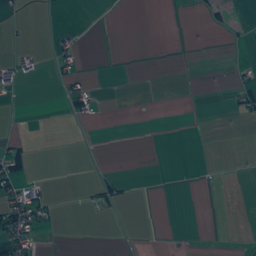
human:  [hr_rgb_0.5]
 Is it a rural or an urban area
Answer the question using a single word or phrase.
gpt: rural

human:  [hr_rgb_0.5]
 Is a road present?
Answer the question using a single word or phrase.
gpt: yes

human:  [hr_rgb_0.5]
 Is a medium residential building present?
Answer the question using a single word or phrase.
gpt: yes

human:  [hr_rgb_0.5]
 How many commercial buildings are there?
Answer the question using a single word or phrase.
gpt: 2

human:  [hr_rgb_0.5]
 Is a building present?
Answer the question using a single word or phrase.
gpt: yes

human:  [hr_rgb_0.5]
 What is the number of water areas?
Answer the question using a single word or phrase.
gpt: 8

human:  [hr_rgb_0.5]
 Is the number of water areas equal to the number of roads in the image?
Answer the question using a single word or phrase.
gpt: no

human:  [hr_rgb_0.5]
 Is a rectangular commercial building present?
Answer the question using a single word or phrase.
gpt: yes

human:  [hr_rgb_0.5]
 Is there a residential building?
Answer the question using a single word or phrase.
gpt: yes

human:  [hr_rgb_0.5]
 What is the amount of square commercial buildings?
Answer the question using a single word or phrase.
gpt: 0

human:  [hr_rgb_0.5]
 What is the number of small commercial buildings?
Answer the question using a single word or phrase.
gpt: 2

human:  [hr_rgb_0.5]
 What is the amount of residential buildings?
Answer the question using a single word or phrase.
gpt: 202

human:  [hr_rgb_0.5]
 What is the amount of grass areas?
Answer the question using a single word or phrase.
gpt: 62

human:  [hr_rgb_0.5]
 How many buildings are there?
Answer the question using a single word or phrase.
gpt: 204

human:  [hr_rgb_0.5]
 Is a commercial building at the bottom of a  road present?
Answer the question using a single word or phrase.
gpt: yes

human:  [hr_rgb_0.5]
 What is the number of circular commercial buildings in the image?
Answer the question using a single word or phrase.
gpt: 0

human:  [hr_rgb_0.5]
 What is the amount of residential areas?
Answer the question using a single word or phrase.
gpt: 2

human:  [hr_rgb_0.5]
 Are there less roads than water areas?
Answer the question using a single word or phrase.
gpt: no

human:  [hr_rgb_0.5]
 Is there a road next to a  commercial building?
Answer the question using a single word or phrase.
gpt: yes

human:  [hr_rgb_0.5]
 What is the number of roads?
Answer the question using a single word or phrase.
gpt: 33

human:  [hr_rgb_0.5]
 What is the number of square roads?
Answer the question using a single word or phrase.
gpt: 0

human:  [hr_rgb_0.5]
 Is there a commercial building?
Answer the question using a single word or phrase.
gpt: yes

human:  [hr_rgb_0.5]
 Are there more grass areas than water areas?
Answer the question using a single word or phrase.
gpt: yes

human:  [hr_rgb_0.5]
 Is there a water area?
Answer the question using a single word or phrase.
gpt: yes

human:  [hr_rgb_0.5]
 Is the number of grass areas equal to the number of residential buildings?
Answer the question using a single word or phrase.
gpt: no

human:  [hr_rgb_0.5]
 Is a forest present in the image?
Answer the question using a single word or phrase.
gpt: yes

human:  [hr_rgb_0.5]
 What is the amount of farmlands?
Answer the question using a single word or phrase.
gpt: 20

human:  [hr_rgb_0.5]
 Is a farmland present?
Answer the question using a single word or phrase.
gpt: yes

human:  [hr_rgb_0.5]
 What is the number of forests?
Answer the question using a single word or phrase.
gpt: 30

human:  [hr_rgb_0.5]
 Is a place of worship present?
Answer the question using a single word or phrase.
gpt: yes

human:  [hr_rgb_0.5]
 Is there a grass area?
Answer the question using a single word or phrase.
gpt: yes

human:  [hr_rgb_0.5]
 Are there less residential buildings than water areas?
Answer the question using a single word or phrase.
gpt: no

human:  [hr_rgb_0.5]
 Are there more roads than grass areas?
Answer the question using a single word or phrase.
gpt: no

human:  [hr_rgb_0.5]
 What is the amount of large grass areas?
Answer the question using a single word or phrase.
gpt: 46

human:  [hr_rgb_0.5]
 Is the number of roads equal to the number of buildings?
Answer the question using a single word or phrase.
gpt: no

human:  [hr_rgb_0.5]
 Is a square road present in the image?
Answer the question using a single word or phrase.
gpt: no

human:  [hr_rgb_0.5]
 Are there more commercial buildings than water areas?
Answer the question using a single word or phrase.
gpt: no

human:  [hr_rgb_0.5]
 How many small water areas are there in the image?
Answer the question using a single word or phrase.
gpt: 3

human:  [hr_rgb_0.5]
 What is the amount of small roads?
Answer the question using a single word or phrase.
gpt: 33

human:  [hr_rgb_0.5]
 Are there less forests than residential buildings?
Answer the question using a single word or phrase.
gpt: yes

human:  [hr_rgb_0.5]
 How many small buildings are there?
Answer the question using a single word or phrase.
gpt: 182

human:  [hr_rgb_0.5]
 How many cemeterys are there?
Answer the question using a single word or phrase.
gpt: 3

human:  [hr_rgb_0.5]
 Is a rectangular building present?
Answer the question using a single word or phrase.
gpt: yes

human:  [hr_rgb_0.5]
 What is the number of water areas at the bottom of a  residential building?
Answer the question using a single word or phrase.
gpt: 6

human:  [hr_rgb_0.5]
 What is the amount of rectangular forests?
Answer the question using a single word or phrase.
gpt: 6

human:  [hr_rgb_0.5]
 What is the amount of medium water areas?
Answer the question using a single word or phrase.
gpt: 0

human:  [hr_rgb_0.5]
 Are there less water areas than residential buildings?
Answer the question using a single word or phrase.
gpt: yes

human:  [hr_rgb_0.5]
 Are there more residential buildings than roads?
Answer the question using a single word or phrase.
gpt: yes

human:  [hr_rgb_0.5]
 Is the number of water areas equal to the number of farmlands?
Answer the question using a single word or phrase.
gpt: no

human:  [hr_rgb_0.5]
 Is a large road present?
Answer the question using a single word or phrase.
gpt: no

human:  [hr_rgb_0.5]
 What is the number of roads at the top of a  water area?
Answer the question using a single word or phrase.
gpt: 21

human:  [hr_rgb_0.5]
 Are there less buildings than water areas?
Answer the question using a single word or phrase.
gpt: no

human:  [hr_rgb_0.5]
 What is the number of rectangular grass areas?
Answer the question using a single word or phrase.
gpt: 2

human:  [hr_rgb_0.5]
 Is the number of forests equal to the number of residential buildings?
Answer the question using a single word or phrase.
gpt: no

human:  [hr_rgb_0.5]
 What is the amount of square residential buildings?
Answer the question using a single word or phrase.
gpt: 4

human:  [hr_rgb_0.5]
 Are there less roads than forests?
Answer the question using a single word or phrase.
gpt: no

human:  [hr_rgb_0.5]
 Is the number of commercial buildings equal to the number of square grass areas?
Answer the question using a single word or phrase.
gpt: no

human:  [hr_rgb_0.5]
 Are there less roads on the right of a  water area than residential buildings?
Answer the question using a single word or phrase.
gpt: yes

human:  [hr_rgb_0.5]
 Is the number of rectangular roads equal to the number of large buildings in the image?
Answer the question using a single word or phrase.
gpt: no

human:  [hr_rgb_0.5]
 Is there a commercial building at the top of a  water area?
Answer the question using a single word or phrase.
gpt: yes

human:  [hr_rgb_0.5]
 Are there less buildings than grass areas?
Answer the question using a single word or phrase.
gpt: no

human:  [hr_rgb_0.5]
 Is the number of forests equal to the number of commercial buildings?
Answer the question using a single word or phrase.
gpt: no

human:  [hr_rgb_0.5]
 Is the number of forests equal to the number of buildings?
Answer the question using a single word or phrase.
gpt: no

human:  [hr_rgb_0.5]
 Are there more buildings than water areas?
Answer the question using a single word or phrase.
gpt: yes